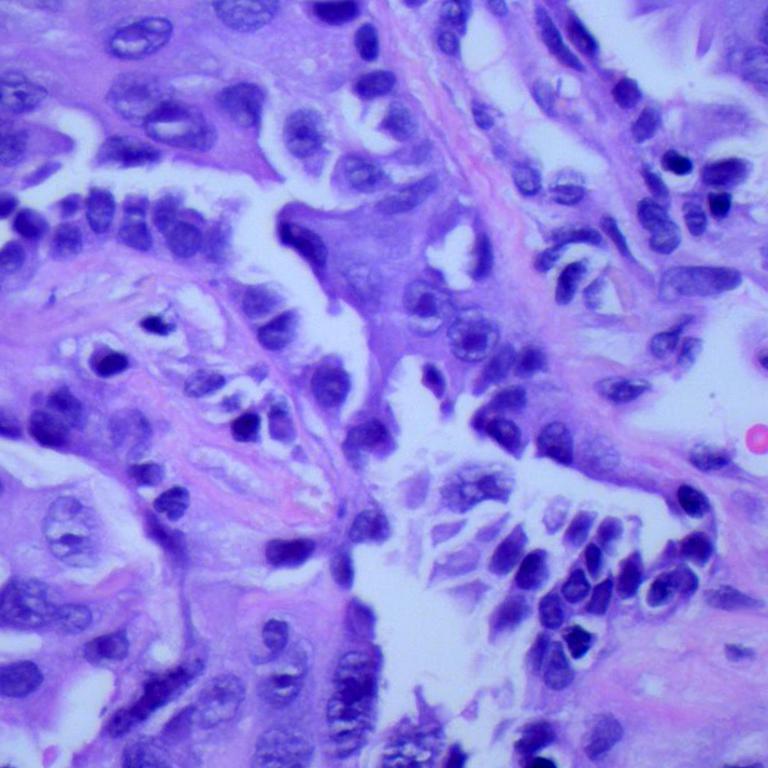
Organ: lung
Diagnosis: adenocarcinomas